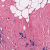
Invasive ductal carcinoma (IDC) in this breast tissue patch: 1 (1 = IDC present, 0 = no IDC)